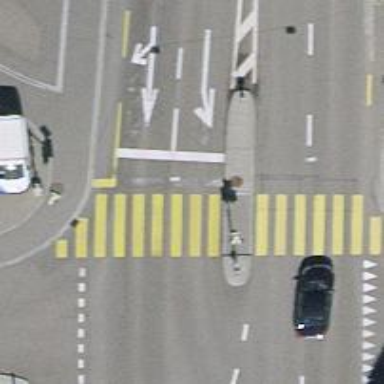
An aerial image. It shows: Crossing with traffic signals and pedestrian island.